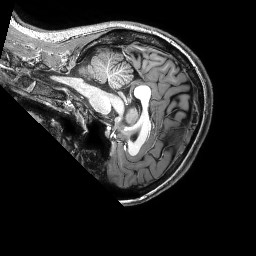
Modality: T1w
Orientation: sagittal
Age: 18
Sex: female